Interaction volume radius: 5 \u00c5
Interaction volume height: 45 \u00c5
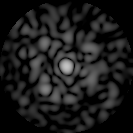
Disorder parameter: 0.8147